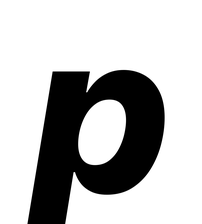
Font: Inter-Italic_ExtraBold_Italic